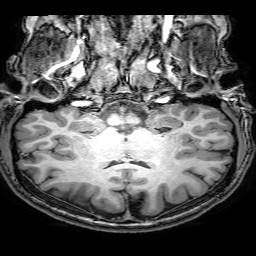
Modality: T1w
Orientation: sagittal
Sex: male
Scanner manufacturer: philips
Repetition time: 0.008176 s
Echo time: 0.00376 s